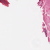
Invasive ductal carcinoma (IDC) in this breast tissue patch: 0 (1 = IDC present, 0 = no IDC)